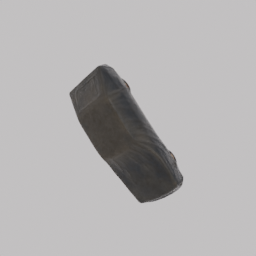
Label: mechanical